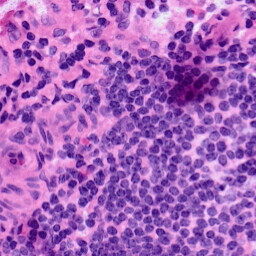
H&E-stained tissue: LymphNode